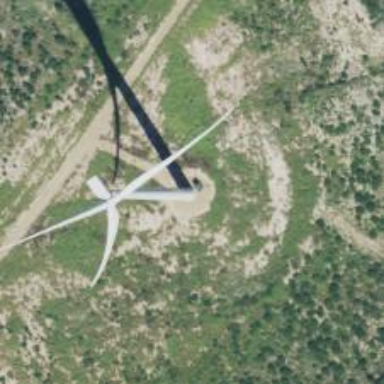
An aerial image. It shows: Wind generator using horizontal axis wind turbines.